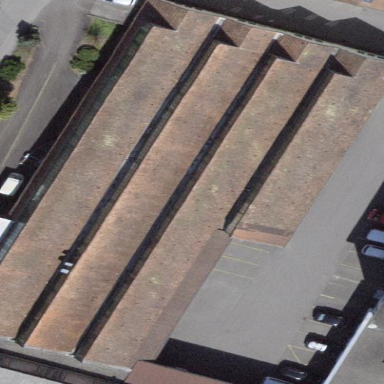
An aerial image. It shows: Manufacturing building.